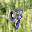
Label: 9